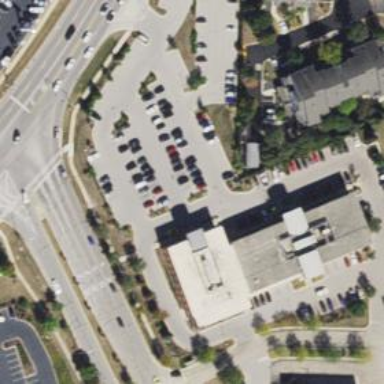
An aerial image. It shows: Commercial building that serves as clinic for healthcare.